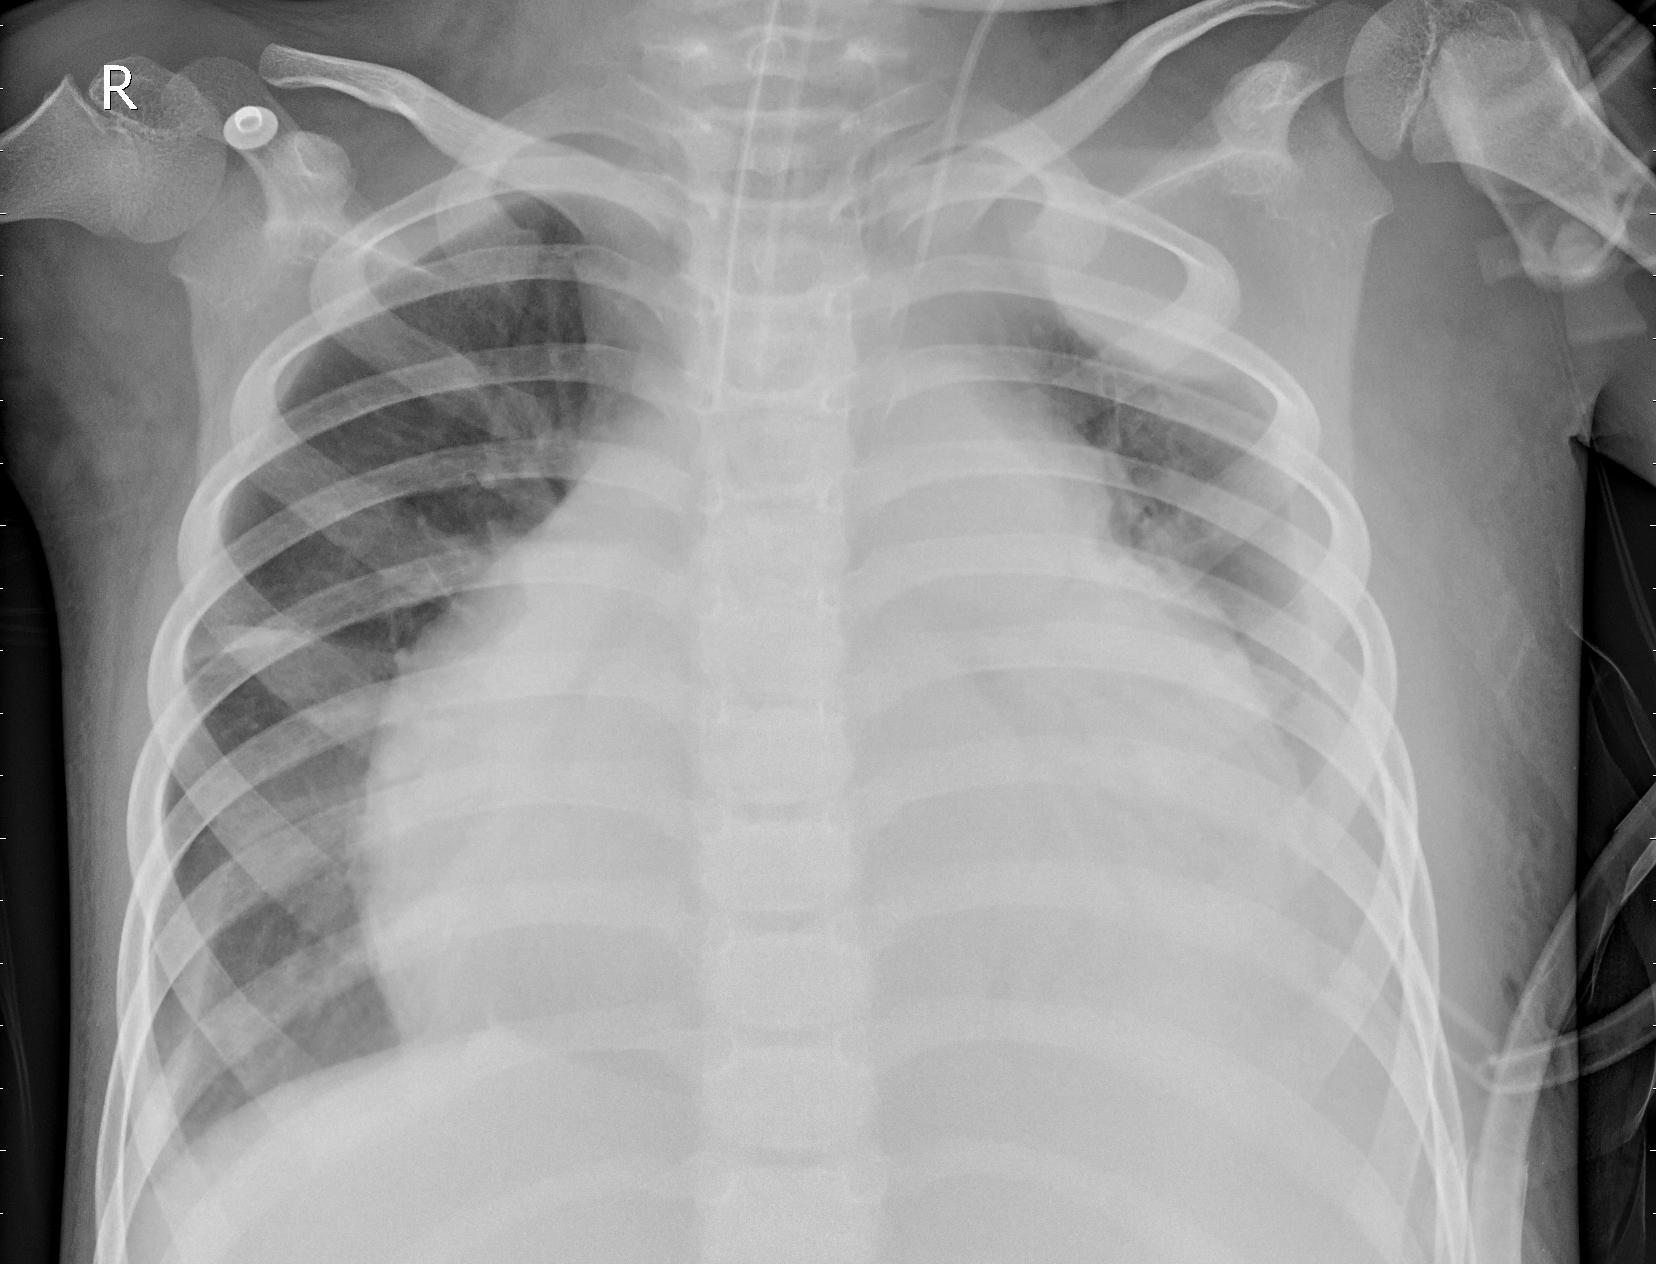
Diagnosis: PNEUMONIA